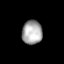
Tissue: prostate
Cell type: T cells
Senescence score: 0.3608
Nuclear area (px): 468
Mean DAPI intensity: 170.085